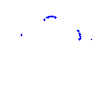
Particle: kaon